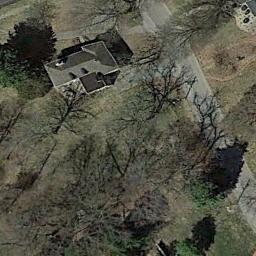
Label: sparse_residential